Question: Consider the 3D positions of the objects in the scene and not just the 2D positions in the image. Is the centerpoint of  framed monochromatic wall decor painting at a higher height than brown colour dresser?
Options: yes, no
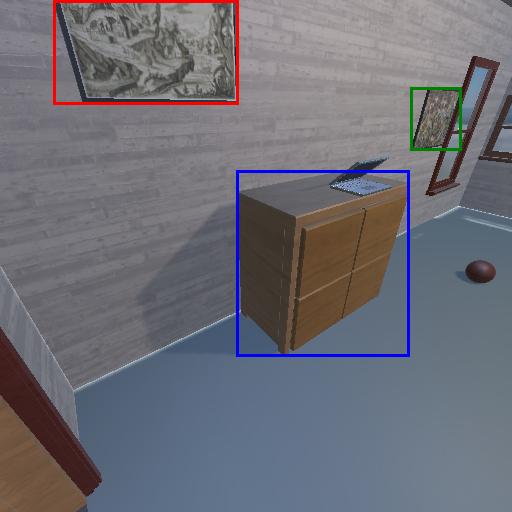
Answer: yes